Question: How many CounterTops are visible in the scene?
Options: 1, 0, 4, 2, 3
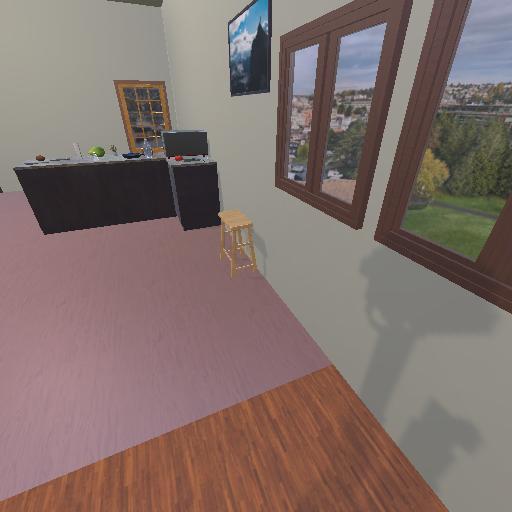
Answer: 1